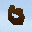
Label: 0